Field crop: maize
Growth stage: 1
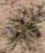
Species: salsola